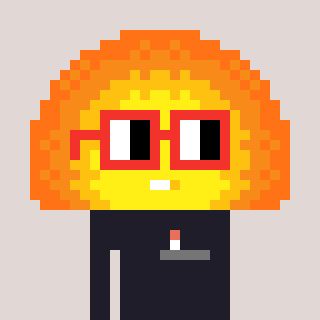
a pixel art character with square red glasses, a sunset-shaped head and a grayscale-colored body on a warm background